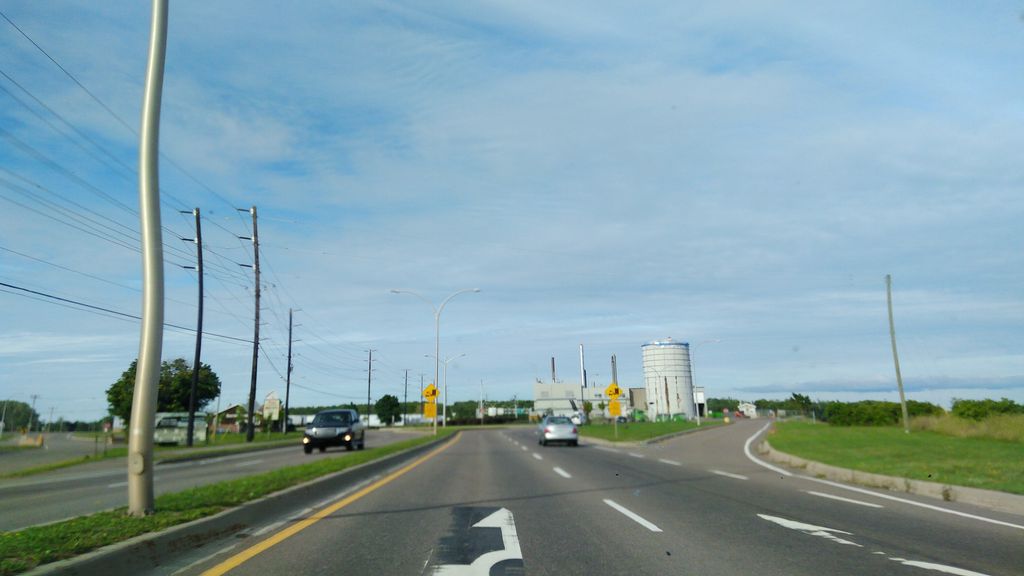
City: charlottetown